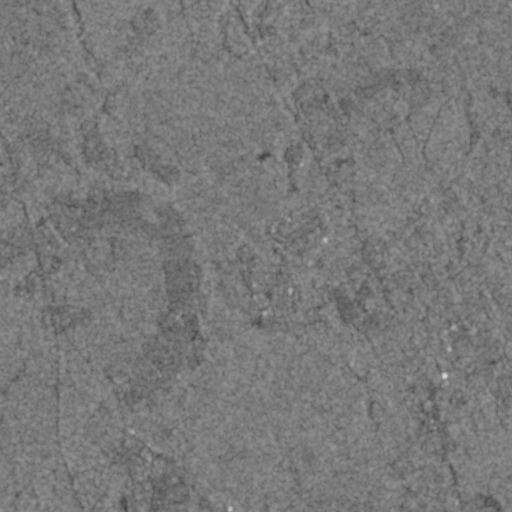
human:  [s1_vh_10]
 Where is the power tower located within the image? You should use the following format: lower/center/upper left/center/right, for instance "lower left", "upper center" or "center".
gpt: The power tower is located in the lower right of the image.
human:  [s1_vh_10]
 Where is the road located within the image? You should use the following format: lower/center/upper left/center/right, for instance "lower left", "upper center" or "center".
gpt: There is no road in the image.

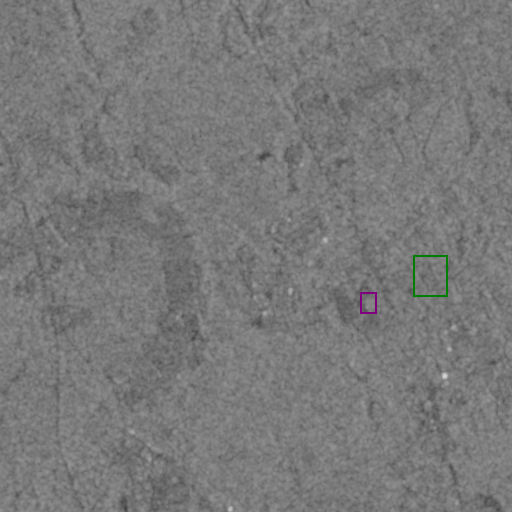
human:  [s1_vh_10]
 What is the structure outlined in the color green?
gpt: The structure outlined in green is a park.
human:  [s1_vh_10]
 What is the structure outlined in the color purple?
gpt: The structure outlined in purple is a building.
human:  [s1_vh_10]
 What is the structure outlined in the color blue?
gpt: There is no blue outline.